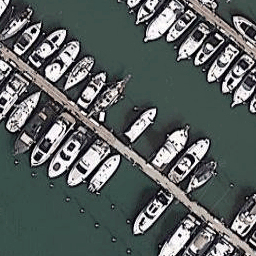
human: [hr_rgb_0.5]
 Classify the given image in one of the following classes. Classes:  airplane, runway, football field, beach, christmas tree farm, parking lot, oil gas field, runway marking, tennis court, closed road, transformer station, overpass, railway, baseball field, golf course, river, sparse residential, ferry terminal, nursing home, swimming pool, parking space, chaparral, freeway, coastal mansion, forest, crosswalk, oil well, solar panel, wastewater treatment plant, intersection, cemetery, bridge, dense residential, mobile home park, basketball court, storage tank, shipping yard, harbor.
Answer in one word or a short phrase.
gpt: harbor